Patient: sex M, age 61
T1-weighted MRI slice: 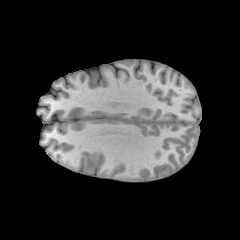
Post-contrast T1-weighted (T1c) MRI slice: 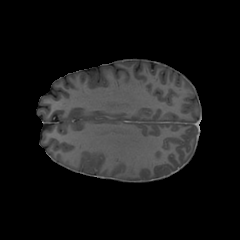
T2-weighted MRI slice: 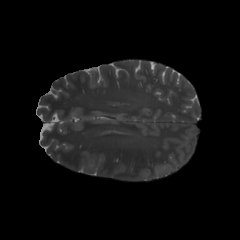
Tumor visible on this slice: no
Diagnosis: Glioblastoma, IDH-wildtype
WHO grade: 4